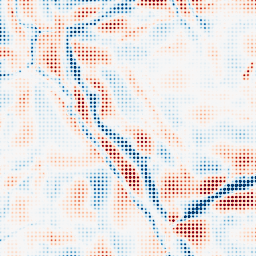
Category: wavelet
Decomposition family: wavelet_biorthogonal
Decomposition parameters: wavelet: bior3.5
level: 5
Upsampling method: sinc_hamming
Upsampling parameters: scale: 8
kernel_size: 4
Upsampling scale: 8